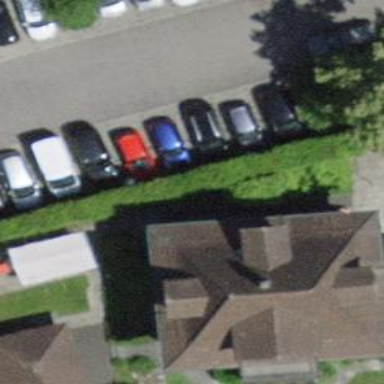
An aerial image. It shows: Residential building that also serves as public building.